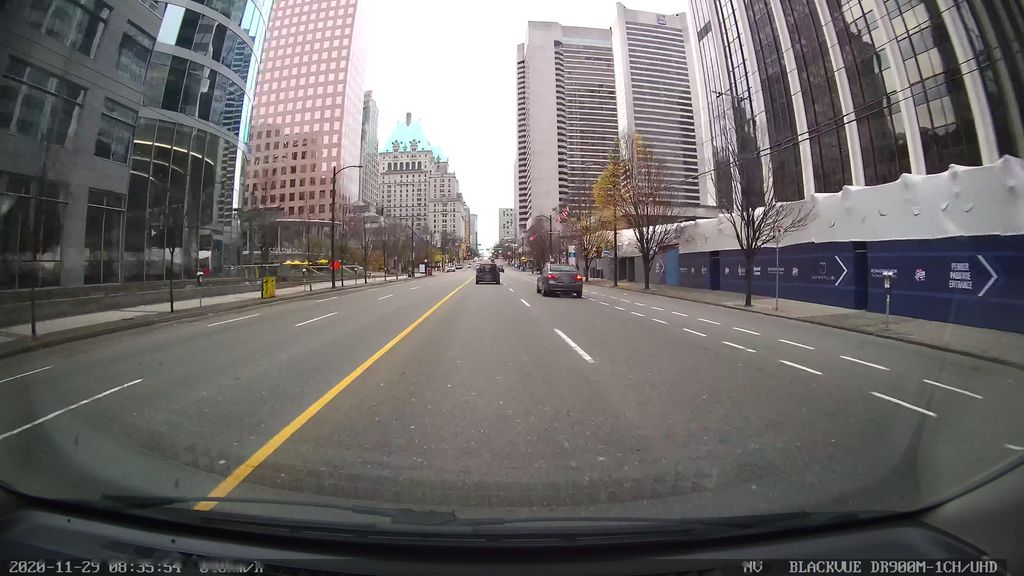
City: vancouver